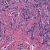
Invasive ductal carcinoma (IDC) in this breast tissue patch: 1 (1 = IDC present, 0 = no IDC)